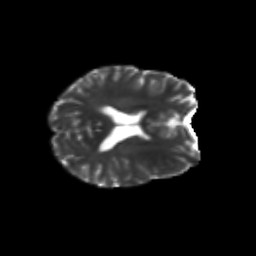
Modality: T2w
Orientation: axial
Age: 23
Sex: female
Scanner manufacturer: siemens
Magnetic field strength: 3 T
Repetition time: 3.5 s
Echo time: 0.113 s